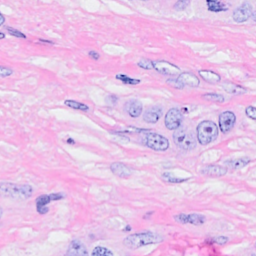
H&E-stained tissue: Breast